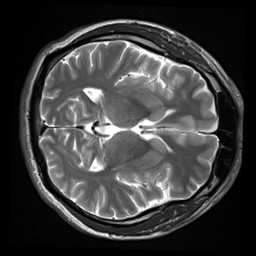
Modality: inplaneT2
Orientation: axial
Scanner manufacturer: siemens
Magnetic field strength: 3 T
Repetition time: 7.02 s
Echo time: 0.069 s